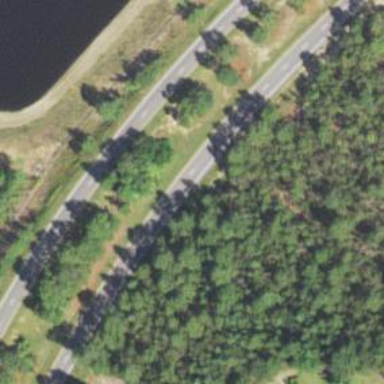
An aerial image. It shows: Trunk highway.